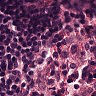
Metastatic tissue present: no